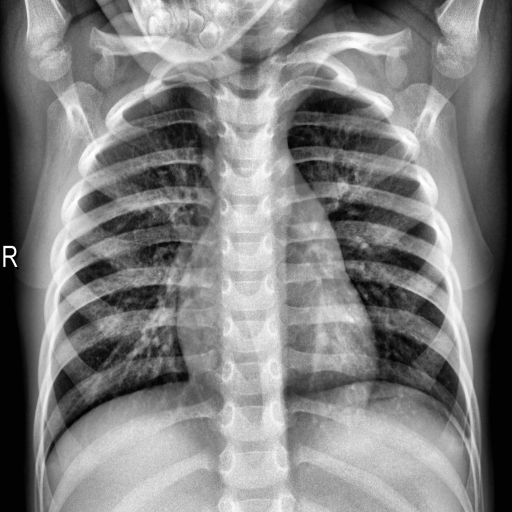
Finding: NORMAL